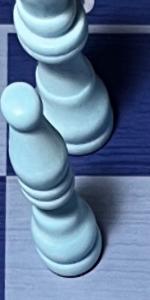
Label: Bishop_White